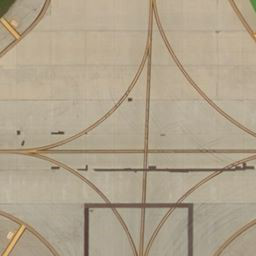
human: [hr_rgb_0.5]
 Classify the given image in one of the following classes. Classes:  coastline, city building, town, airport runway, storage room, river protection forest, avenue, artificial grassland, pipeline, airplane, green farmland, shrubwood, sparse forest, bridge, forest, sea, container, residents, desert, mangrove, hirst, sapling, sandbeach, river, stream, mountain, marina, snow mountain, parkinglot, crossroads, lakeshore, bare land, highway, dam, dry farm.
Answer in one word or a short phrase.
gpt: airport runway